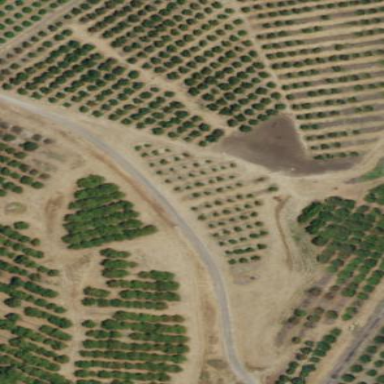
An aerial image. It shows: Orchard.